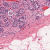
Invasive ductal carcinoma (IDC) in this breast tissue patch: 0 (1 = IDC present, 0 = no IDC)